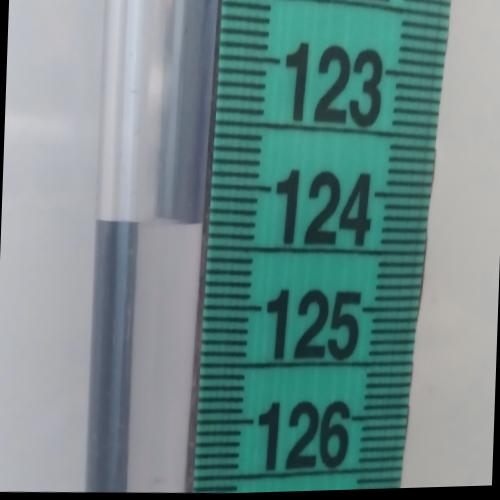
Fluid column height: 124.3 cm